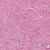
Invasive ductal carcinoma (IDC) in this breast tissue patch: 1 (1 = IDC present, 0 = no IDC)